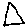
Label: triangle